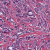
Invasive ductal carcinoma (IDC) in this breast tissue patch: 1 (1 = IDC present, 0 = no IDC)